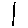
Label: line